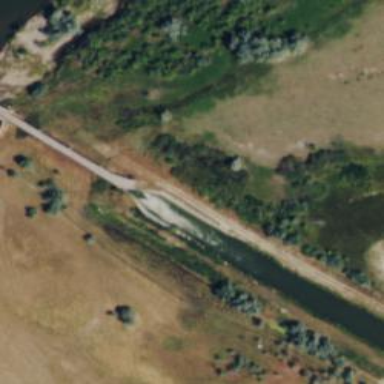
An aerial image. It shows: Aqueduct bridge over canal.